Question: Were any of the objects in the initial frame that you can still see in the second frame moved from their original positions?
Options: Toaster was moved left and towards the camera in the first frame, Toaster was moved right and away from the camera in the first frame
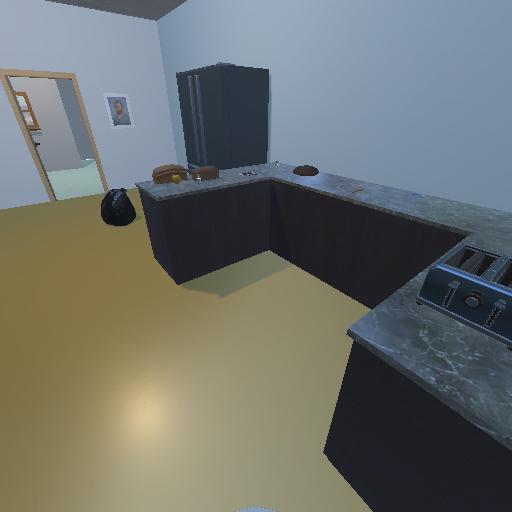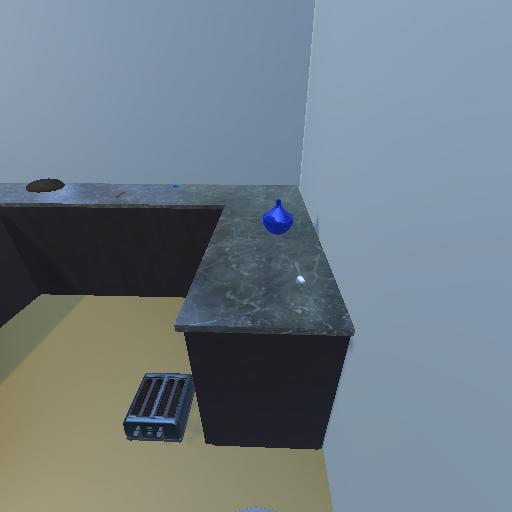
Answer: Toaster was moved left and towards the camera in the first frame